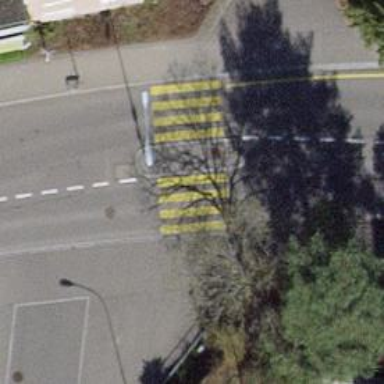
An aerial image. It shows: Uncontrolled zebra crossing with pedestrian island.